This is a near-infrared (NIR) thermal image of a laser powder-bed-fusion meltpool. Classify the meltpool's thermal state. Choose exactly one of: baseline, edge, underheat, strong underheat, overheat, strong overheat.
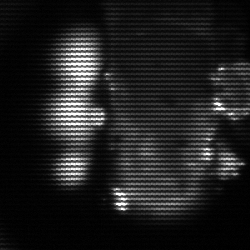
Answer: strong underheat